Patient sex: M
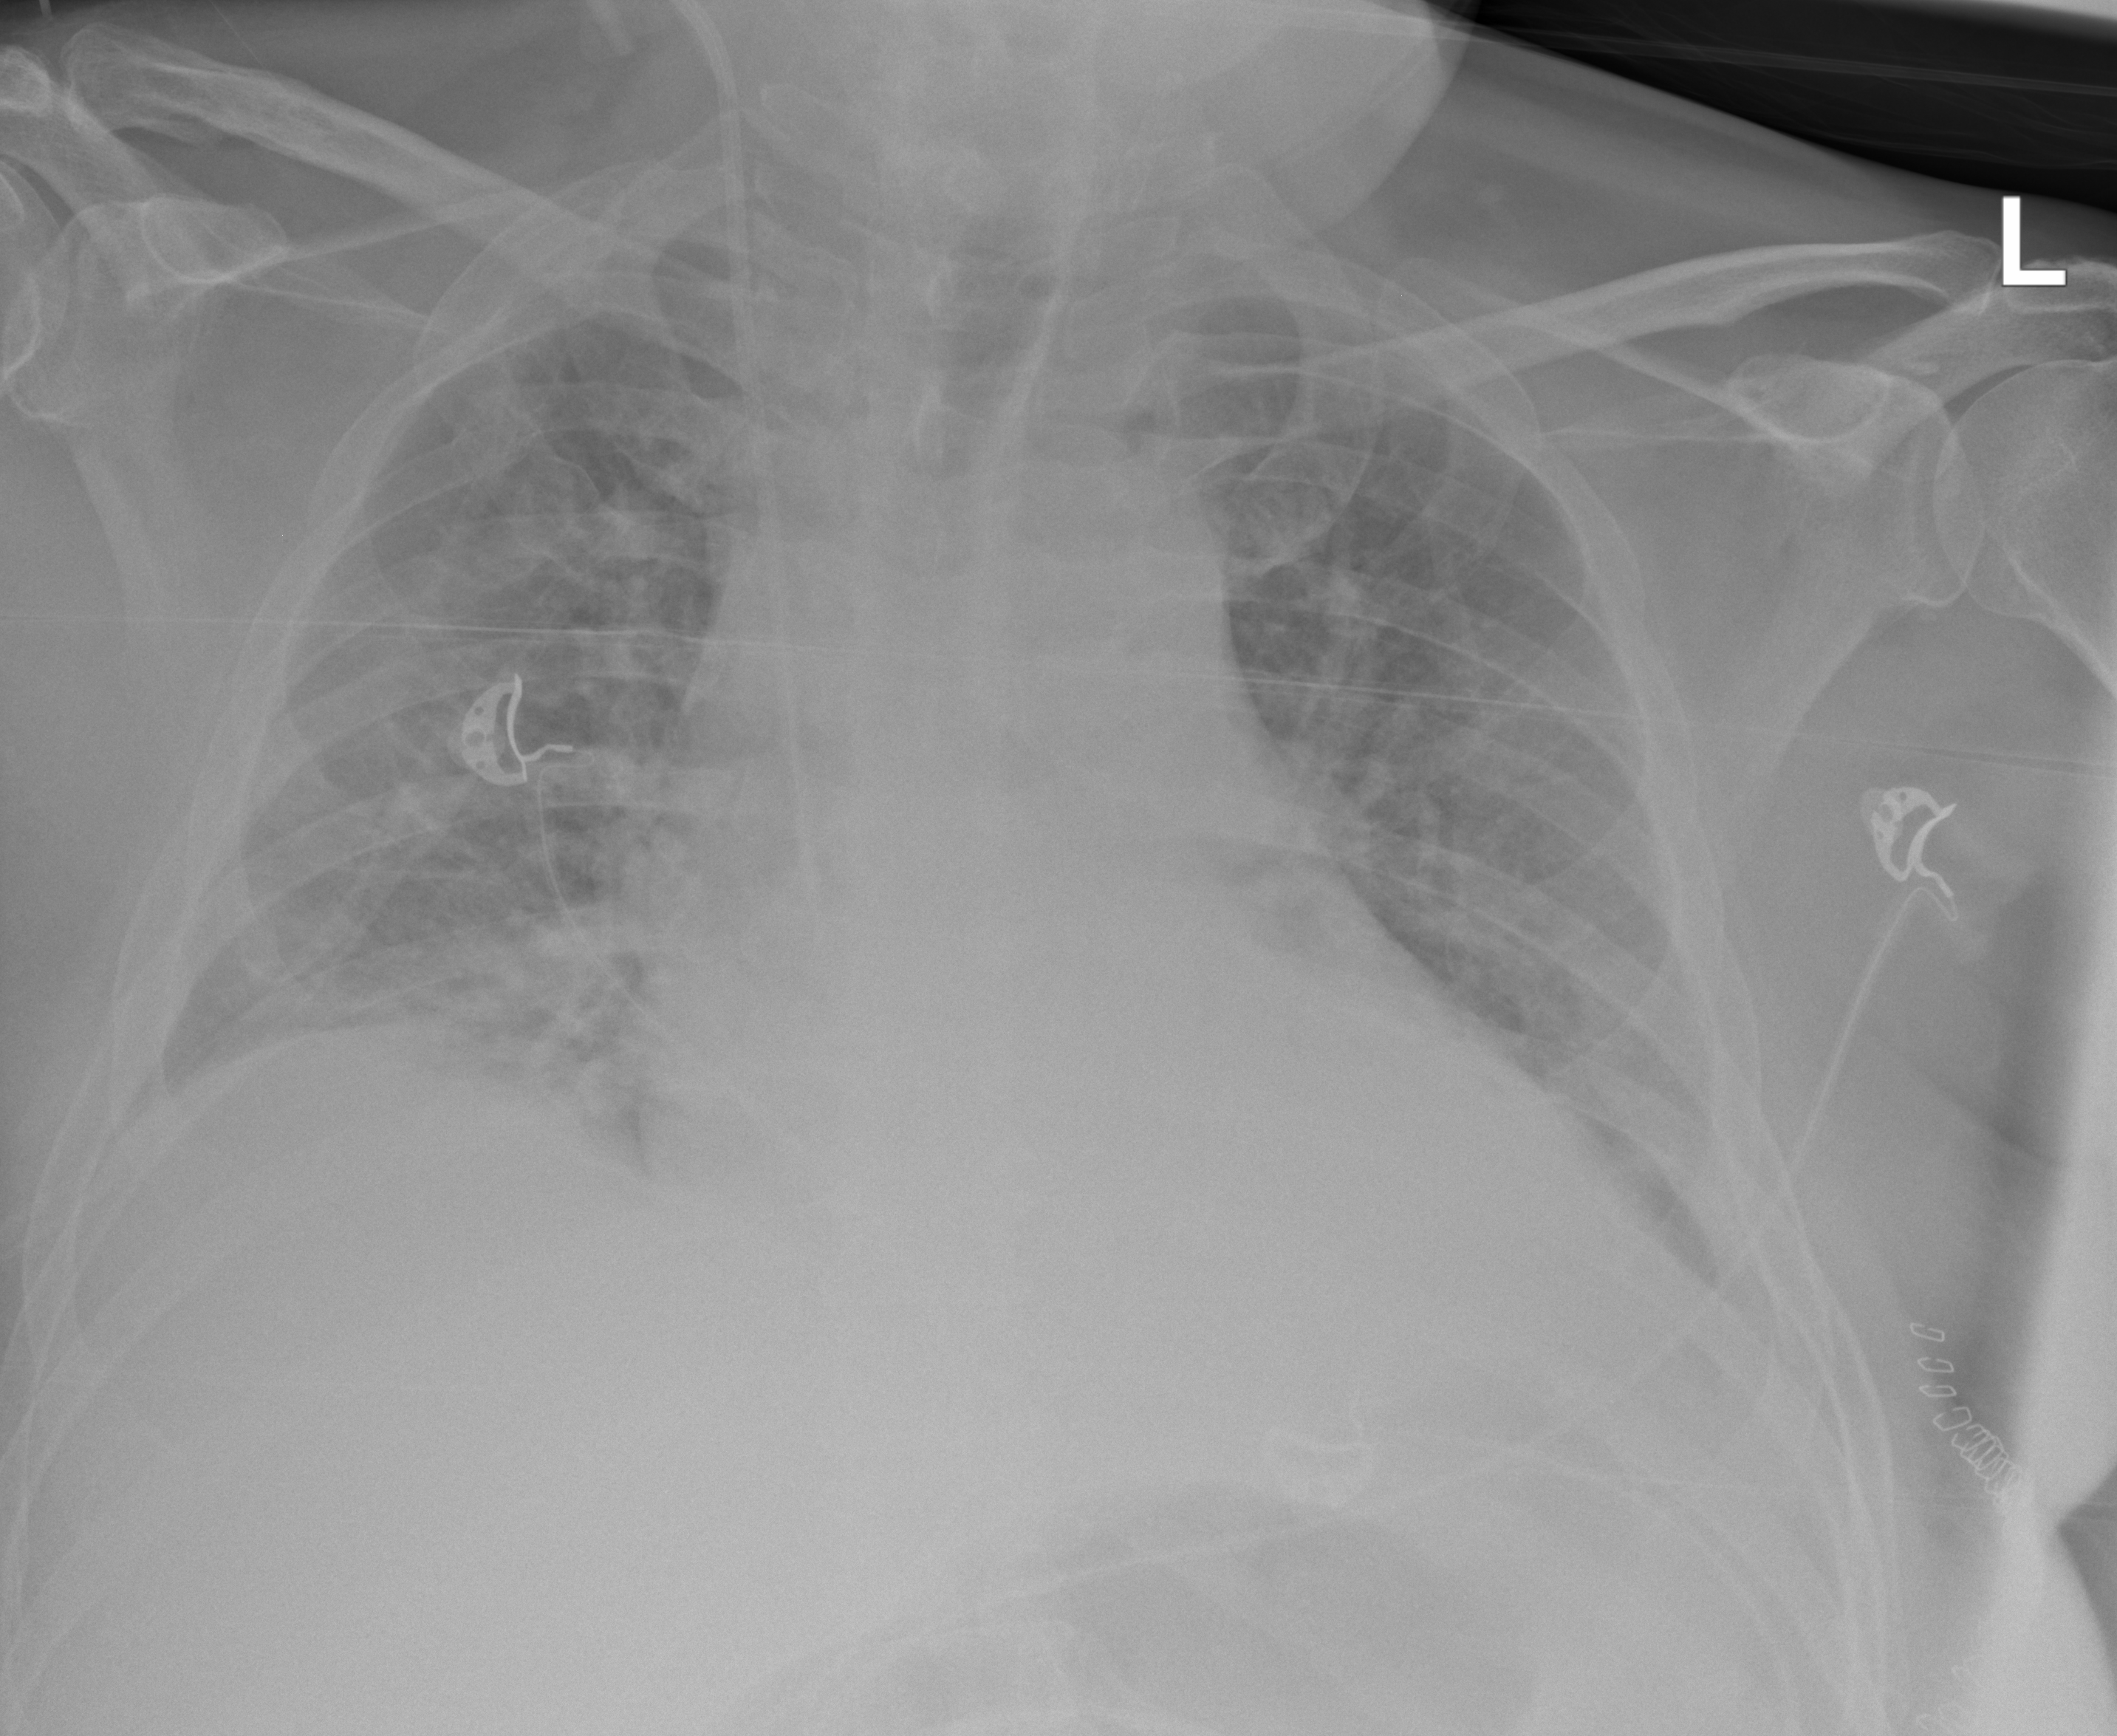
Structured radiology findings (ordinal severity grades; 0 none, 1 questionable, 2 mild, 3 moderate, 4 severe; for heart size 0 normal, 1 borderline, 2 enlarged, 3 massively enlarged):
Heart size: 2
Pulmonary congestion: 2
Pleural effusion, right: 2
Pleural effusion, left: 2
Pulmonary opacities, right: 0
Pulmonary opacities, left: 0
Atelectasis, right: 0
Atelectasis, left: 2